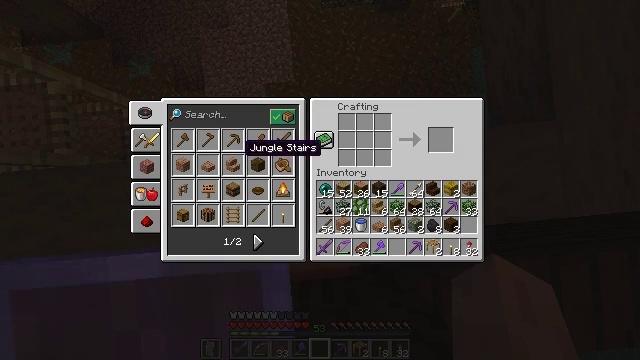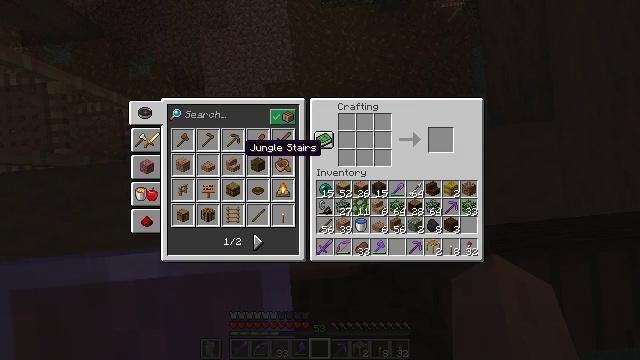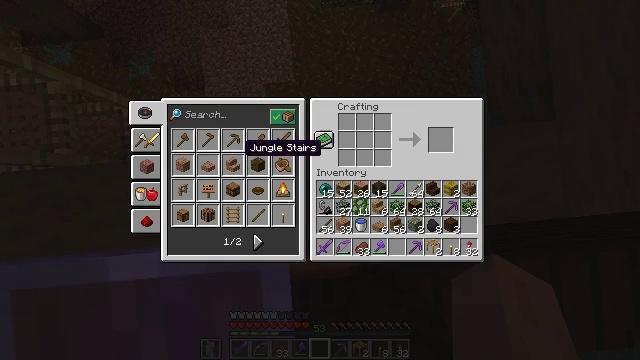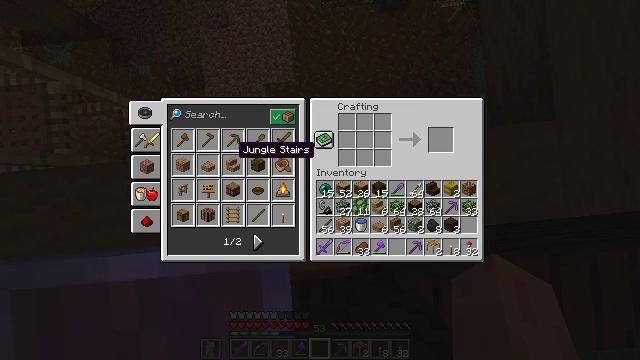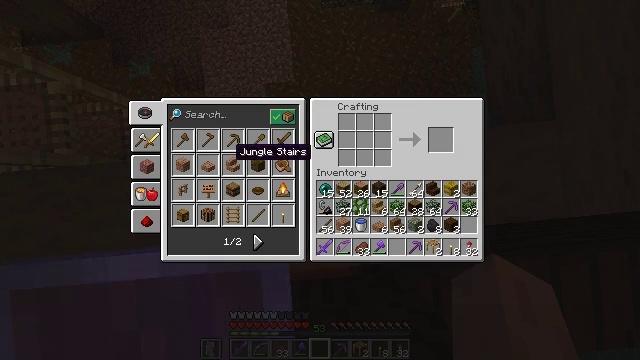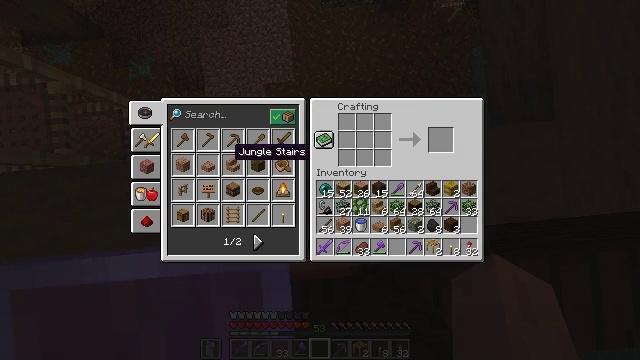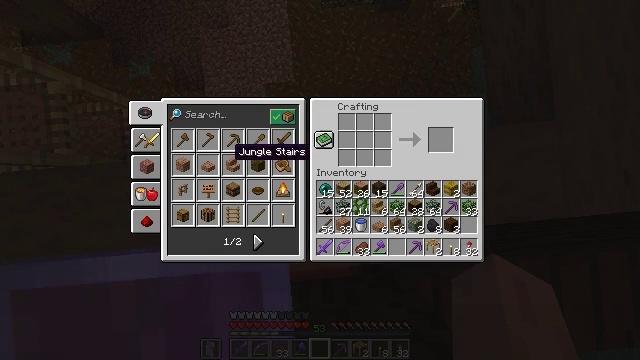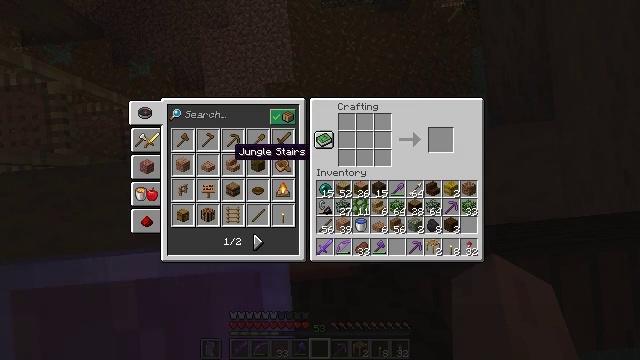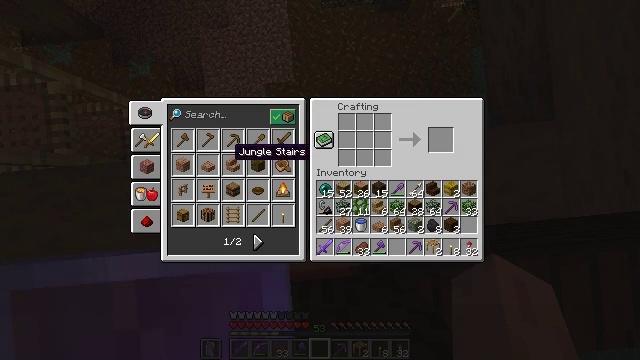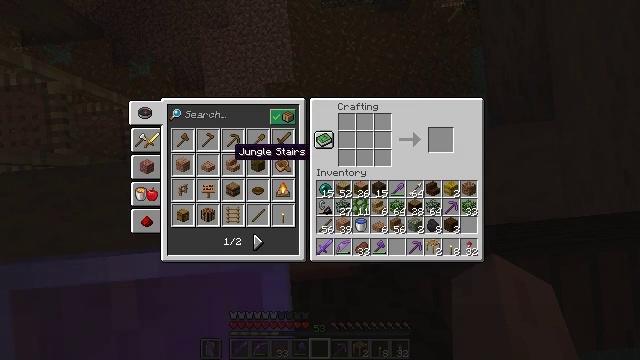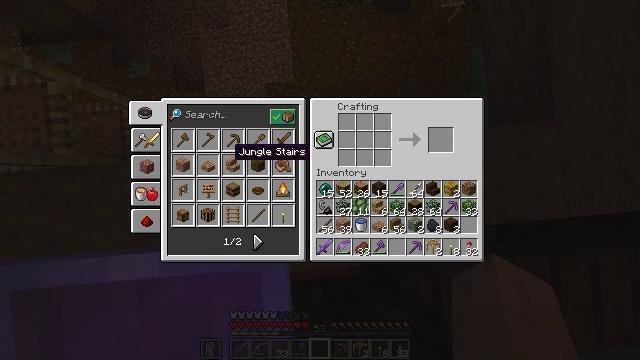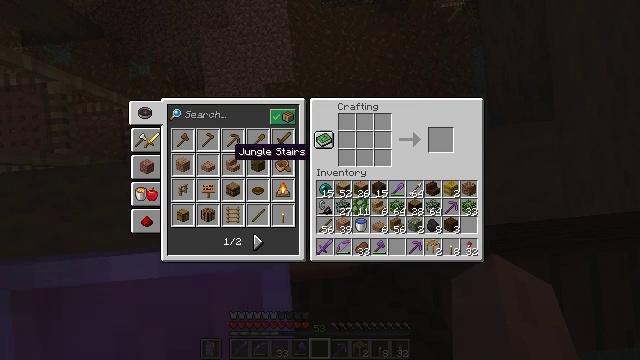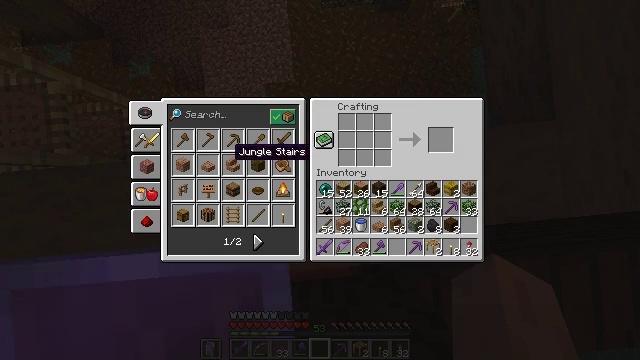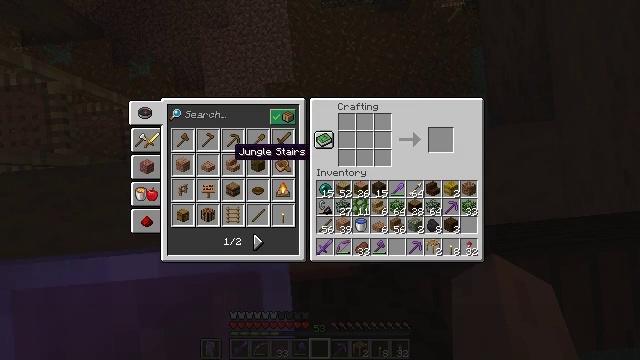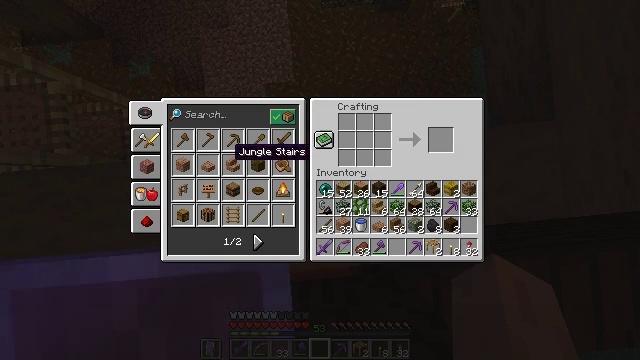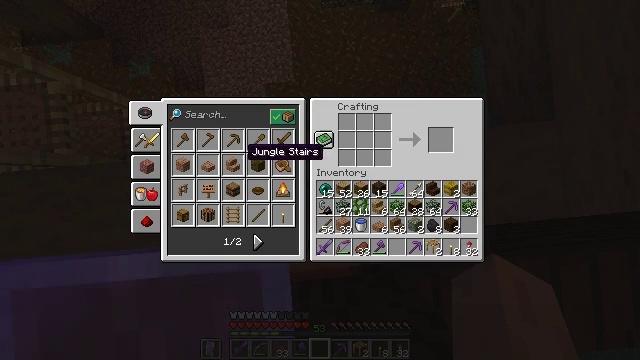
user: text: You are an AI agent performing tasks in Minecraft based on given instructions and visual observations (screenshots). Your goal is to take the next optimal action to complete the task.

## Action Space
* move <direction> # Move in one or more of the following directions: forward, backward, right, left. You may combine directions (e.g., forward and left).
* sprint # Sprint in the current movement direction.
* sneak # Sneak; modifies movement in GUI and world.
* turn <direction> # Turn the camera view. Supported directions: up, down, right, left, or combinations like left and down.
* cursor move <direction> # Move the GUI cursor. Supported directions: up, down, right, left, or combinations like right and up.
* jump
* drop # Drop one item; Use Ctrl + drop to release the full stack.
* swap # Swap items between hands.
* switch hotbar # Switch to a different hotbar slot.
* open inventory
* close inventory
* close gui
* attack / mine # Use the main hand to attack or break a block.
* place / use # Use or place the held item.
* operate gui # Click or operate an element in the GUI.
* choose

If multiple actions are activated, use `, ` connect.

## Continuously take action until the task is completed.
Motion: motion action
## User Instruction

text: Take jungle planks to craft jungle stairs.
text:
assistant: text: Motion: sneak
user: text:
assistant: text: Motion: sneak
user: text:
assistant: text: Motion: sneak
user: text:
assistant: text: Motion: sneak
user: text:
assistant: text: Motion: sneak
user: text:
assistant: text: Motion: sneak
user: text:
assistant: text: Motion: sneak
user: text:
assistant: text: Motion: sneak
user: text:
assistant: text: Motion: sneak
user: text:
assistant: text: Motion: sneak
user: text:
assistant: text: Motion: sneak, attack / mine
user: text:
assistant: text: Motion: sneak, attack / mine
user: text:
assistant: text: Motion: sneak, attack / mine
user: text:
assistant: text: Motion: sneak
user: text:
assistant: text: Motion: sneak, turn right
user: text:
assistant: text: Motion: sneak, turn right
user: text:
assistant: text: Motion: sneak, turn right
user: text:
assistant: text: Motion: sneak, turn right
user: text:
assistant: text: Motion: sneak, turn right
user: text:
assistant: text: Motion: sneak, turn right
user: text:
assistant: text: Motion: sneak, turn right
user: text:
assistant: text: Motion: sneak, turn right
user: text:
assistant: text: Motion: sneak
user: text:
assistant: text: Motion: sneak
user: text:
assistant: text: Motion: sneak
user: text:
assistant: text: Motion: sneak
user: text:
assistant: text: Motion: sneak
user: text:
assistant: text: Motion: sneak, turn right
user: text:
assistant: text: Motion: sneak
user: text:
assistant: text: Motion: sneak